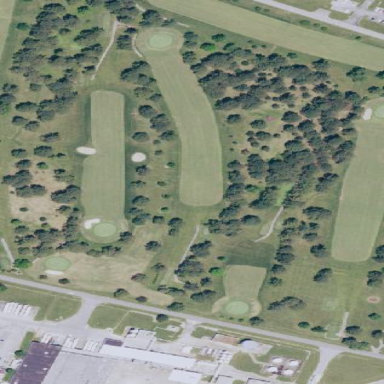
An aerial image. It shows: Golf course surrounded by greenery.